Interaction volume radius: 5 \u00c5
Interaction volume height: 25 \u00c5
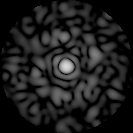
Disorder parameter: 0.8339